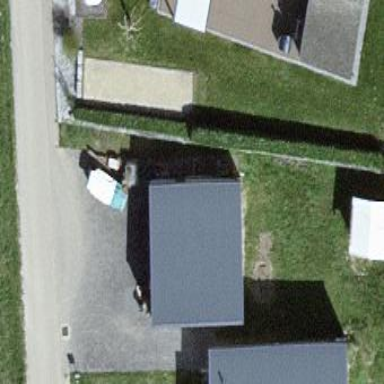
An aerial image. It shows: Garage.